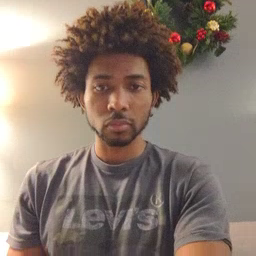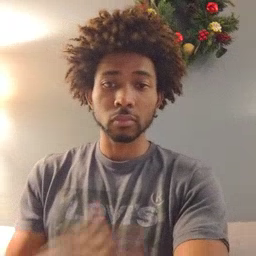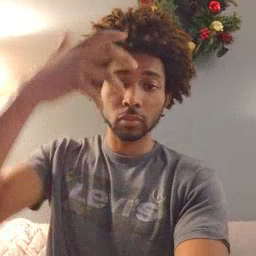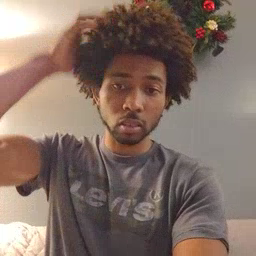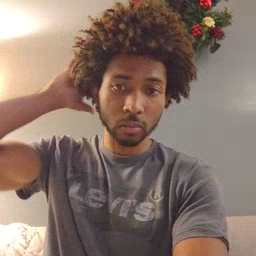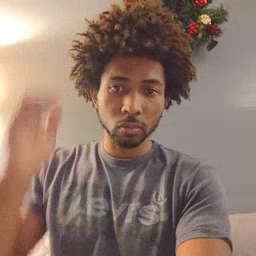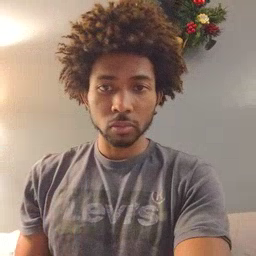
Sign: lion